Question: There is 'No Such Element Found' even after switching to frame.
'''
driver.switchTo().frame(frame);
Select numberOfLinesMax = new Select(driver.findElement(By.name(name)));
numberOfLinesMax.selectByVisibleText("sometext");
'''
The hierarchy of the element:

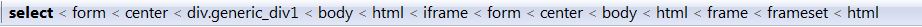
Answer: In this case, you're either going to have to use count (starting from 0), or a findElement
I think you can probably use
'''
driver.switchTo().frame(1);
'''
Or, and I think this may be the better solution
'''
driver.switchTo().frame(findElement(By.css("form>iframe")));
'''
especially if the form has a name or id.
i.e.
If you are going to css select based on form name X, then the css selector will look like this, where X is the name of the form. You can directly substitute the name for the form where the X is.
'"form.X>iframe"'
by form ID would look like this:
'"form#formID>iframe"'
where formID is the ID of the form.